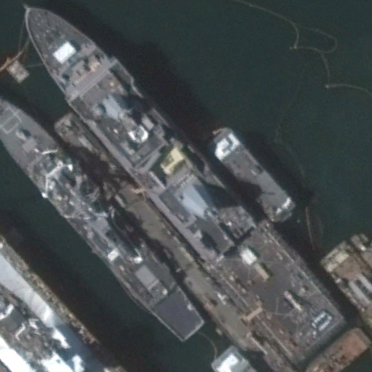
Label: combat